Field crop: maize
Growth stage: 2
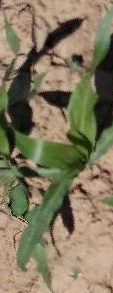
Species: maize